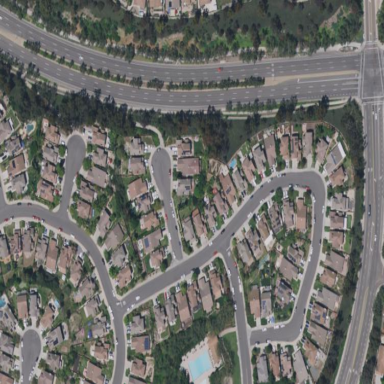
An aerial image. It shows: Sidewalk.